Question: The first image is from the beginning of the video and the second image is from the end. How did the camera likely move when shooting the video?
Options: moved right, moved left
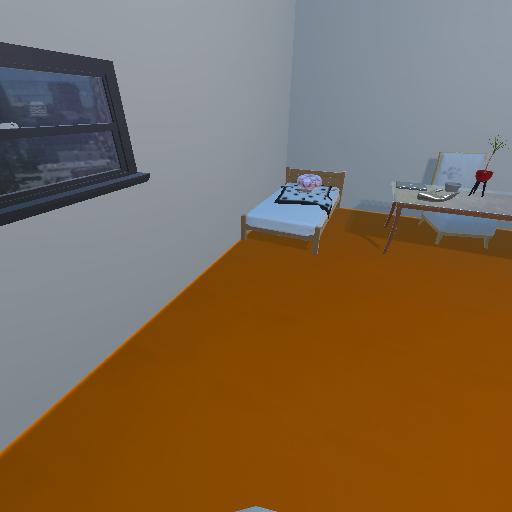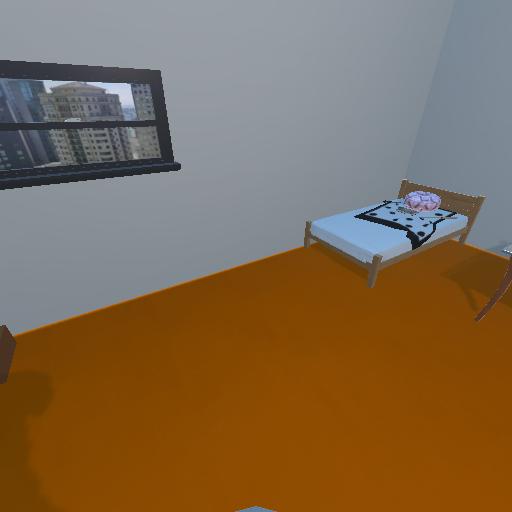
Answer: moved right